Question: The spark thesis(<URL> say as pic below

I don't understand ""
Can you explain it to me and list one or two examples ?
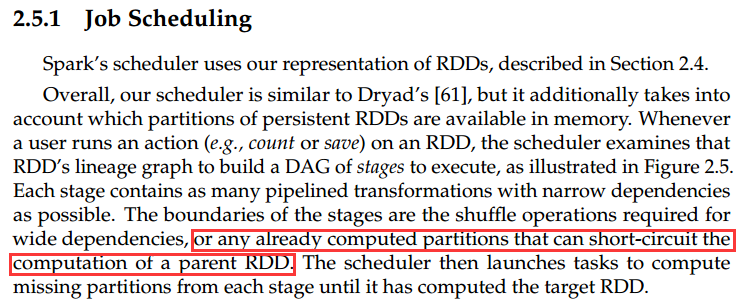
Answer: Imagine that you have an RDD and you've called 'cache()' or 'persist()' on top of it to persist it in memory. After this you've run some action on top of this RDD which caused its computation and thus caching. But:
1. RDD might be too big to cache it at whole and some partitions of it would not be cached in memory. This way in the Spark console you see percentage of the RDD persisted
2. Spark cache is LRU which means some partitions of RDD might be evicted from memory in case the memory is needed for another RDD accessed after this one.
This way on the Figure 2.5 you see some partitions painted black, which means that they are already persisted and no additional computations to recalculate them is needed. Some RDDs might be cached at a whole, some partially.
This is what this phrase is telling you: 'The boundaries of the stages are the shuffle operations required for wide dependencies, or any already computed partitions that can short-circuit the computation of a parent RDD. The scheduler then launches tasks to compute missing partitions from each stage until it has computed the target RDD'. This means that if some RDD's partitions are already computed they won't be recomputed again on your call and would act as a boundaries for scheduling. Figure 2.5 shows that "Stage 1" would be completely omitted as its computation results are already cached